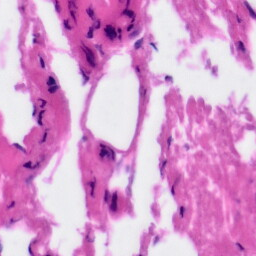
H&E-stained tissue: Tonsil